Question: I have two configurations of build in the TeamCity. First for PreRelease builds with a minor counter version in and a Release configuration with a 'major counting version'.
Also I have a preConf build variable custom, for now it is set as 2.
When I start build a Release build counter has incremented to version. And now I need get this result of version in a PreRelease configuration for adding a minor version , for example.
How can I do that better?

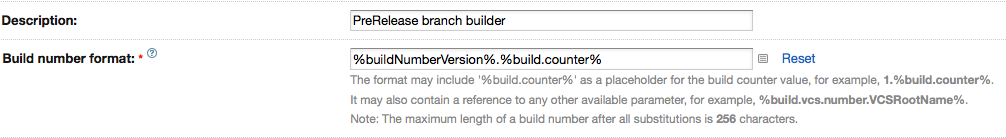
Answer: You can achieve this using dependencies(snapshot or artefact). You basically need to set target 2 as a dependency of target 1
In such a case, you can access any variable set in previous build (i.e target 1 ) in the dependent build target2 using the form '%dep.<buildID>.varname%'
You can read more on this <URL>.